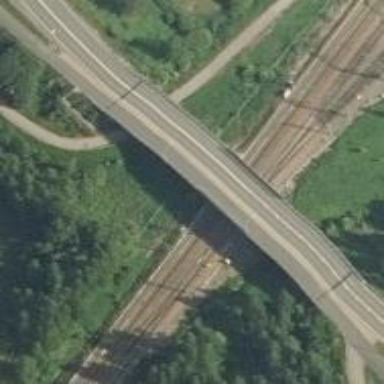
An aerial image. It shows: Railway signal.